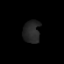
Tissue: prostate
Cell type: T cells
Senescence score: 0.213
Nuclear area (px): 375
Mean DAPI intensity: 37.504